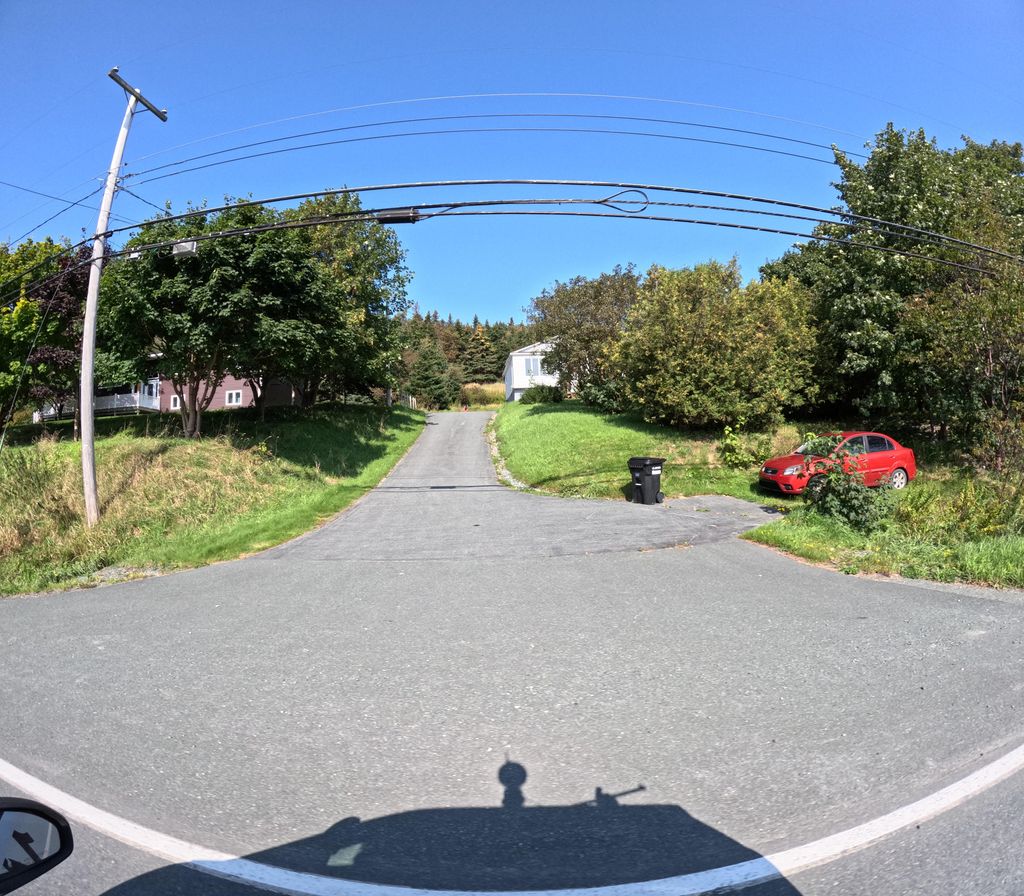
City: st_johns